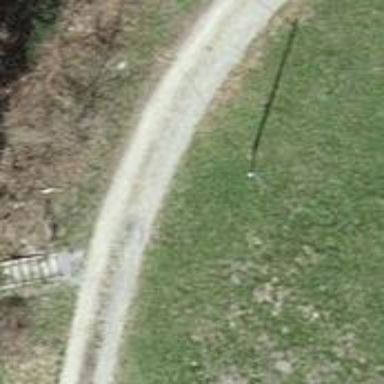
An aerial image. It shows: Power pole.